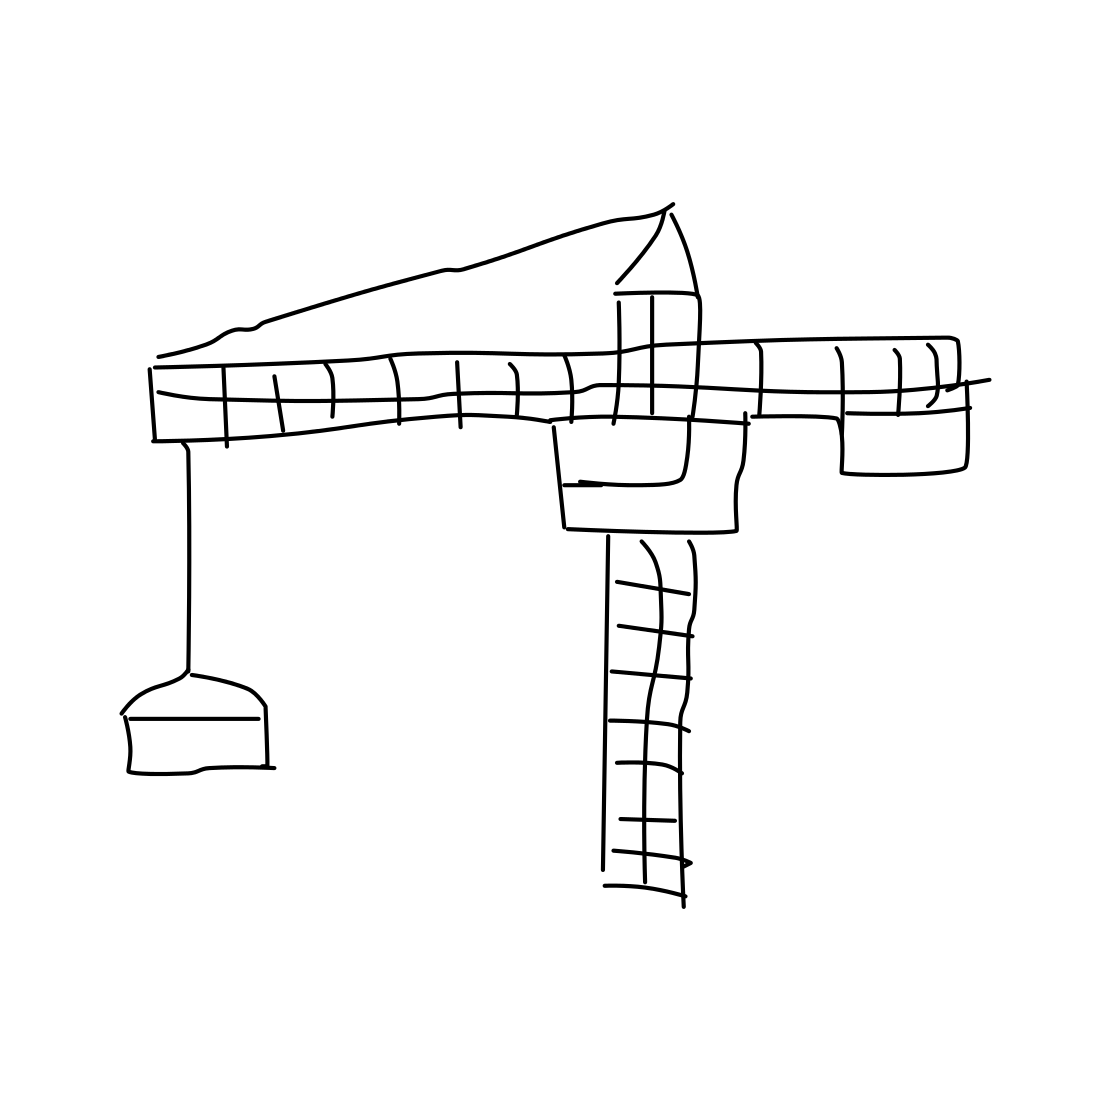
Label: crane (machine)